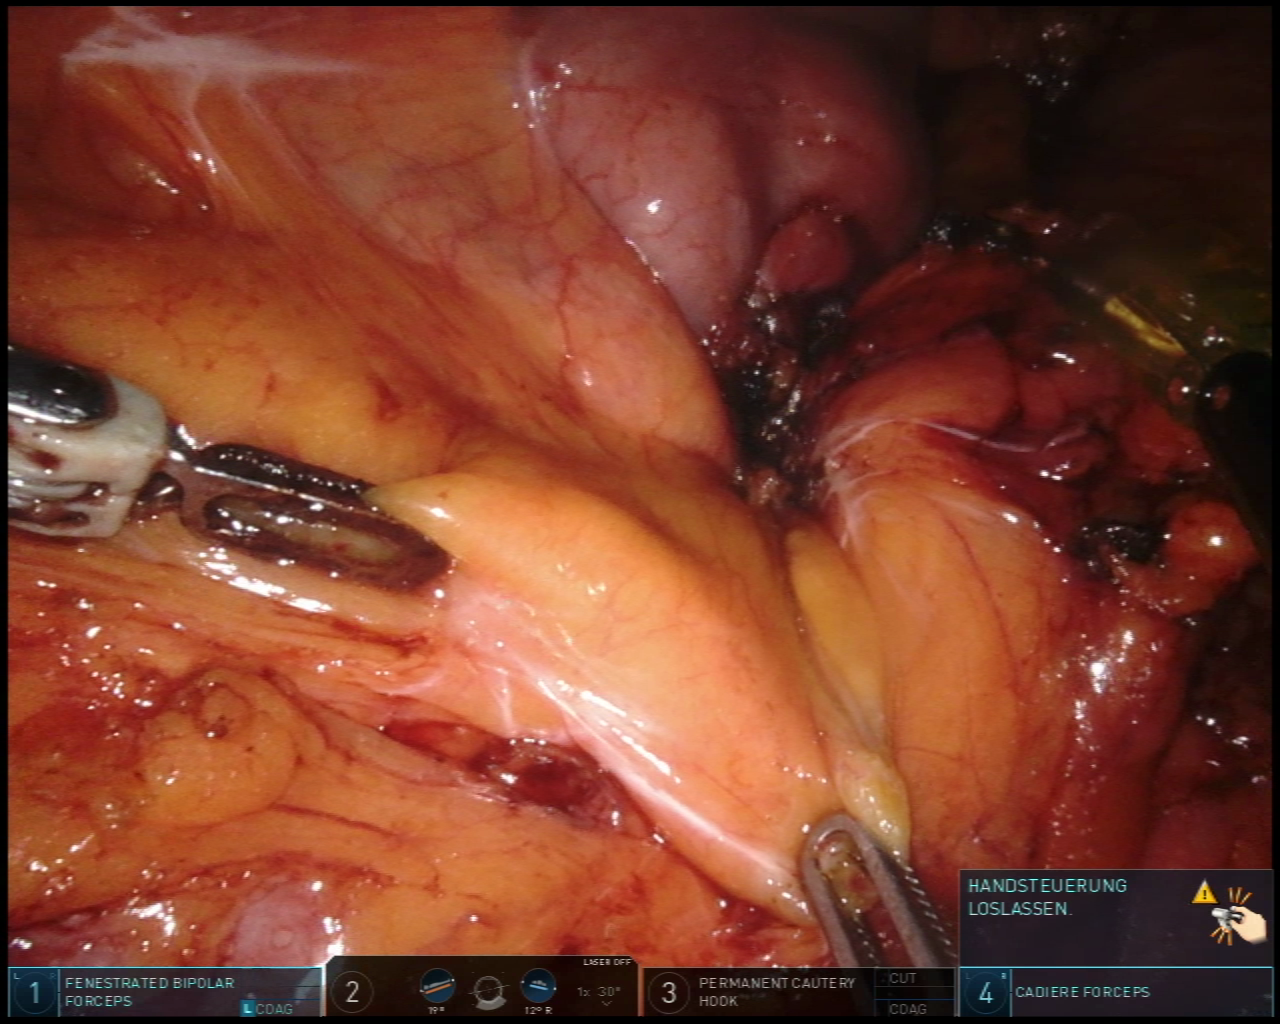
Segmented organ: stomach
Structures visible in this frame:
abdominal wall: no
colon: no
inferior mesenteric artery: no
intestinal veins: no
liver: no
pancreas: no
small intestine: no
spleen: no
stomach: yes
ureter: no
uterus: no
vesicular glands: no